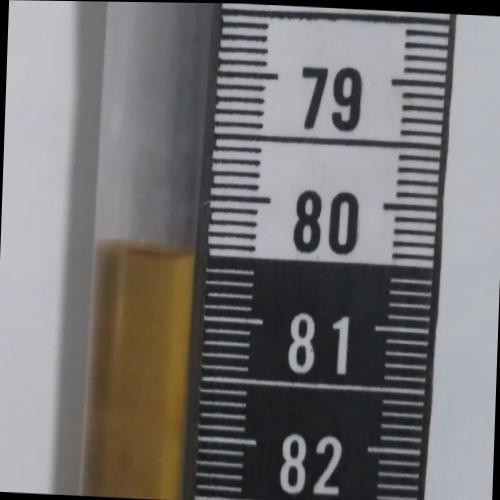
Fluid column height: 80.5 cm